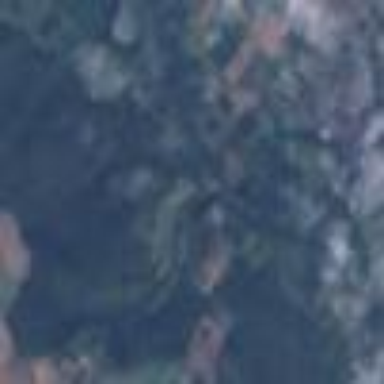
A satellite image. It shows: Mixed forest with various types of leaves.